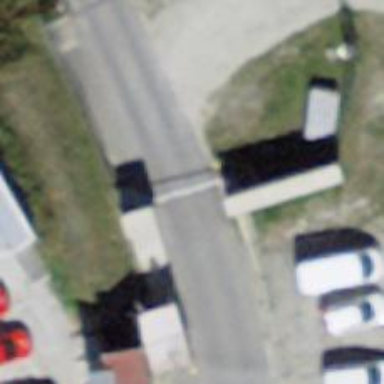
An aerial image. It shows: Lift gate barrier.